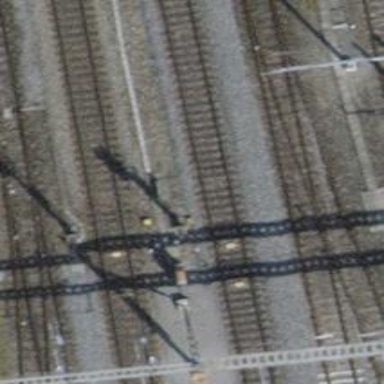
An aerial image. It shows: Railway signal.